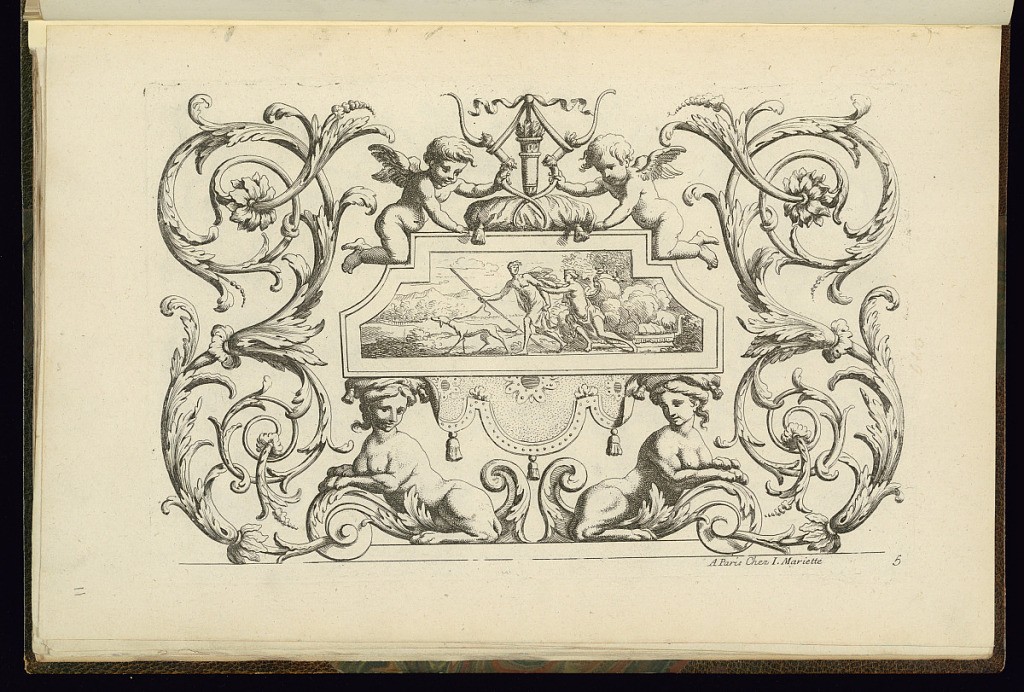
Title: Ornament Panel Design
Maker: Alexis Loir, French, 1640 - 1713
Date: ca.1660–1713
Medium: Etching on paper
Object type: Print
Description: Ornament panel design with a central cartouche of a man with a dog and a woman in a landscape, framed by foliate scrolls, scrolling leaves (rinceaux), rosettes, fleurons, flying putti, flaming torch, bows, ribbons, and sphynx. The plate is numbered.